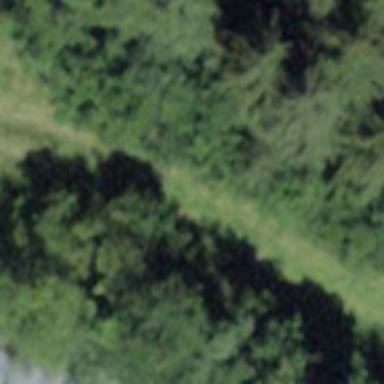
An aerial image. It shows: Track with grade 2 tracktype.